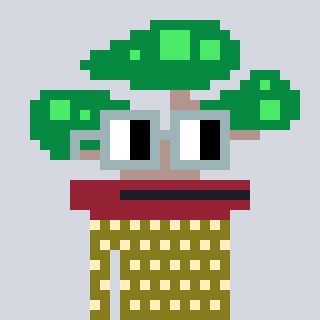
a pixel art character with square dark gray glasses, a bonsai-shaped head and a gunk-colored body on a cool background